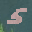
Label: 5